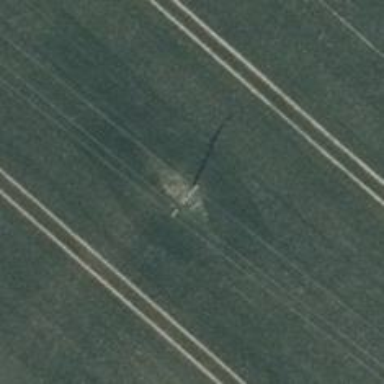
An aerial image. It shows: Power pole.